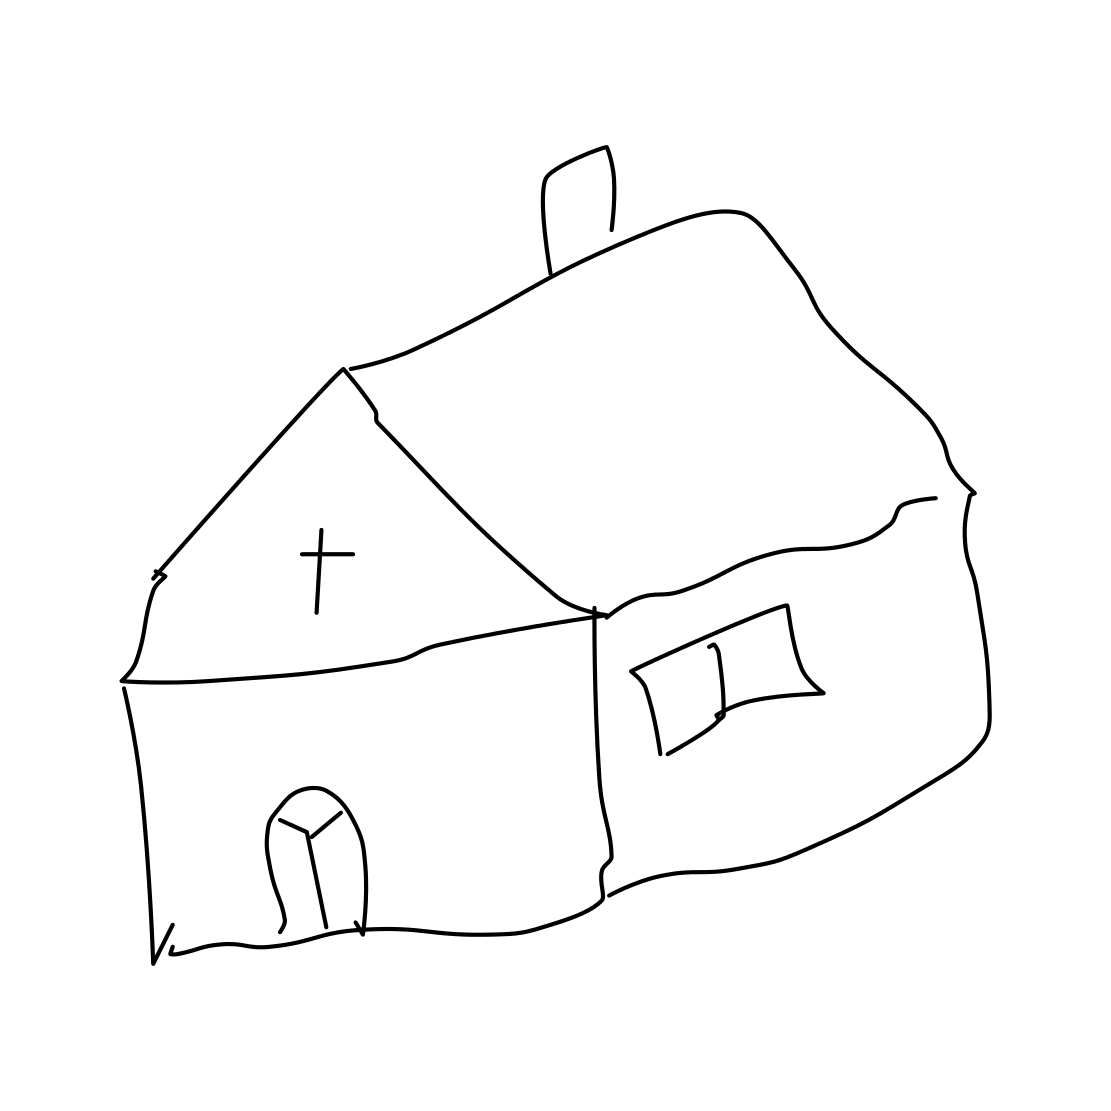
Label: house